【题型】选择题　【知识点】平面几何　【难度】easy
如图在 $4 \times 1$ 的方格中, 每一个小正方形的顶点叫做格点, 以其中三个格点为顶点的三角形称为格点三角形, $\triangle ABC$ 就是一个格点三角形, 现从 $\triangle ABC$ 的三个顶点中选取两个格点, 再从余下的格点中选取一个格点联结成格点三角形, 其中与 $\triangle ABC$ 相似的有( )

A. 1个
B. 2个
C. 3个
D. 4个
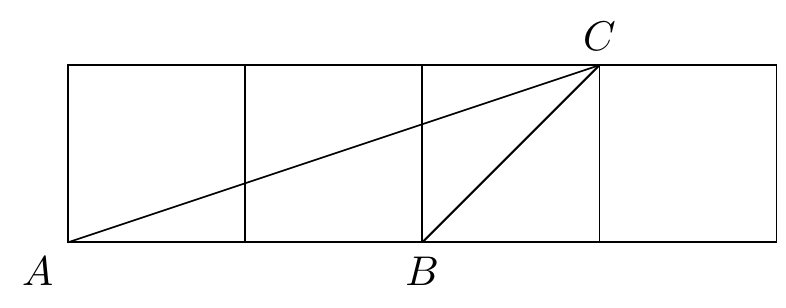
【解答】
解：如图所示, 由网格的特点可知 $AB = 2$, $BC = \sqrt{1^2 + 1^2} = \sqrt{2}$, $AC = \sqrt{1^2 + 3^2} = \sqrt{10}$

$CE = 1$, $BC = \sqrt{1^2 + 1^2} = \sqrt{2}$, $BE = \sqrt{1^2 + 2^2} = \sqrt{5}$

$\dfrac{BC}{CE} = \dfrac{AB}{EC} = \dfrac{AC}{BE}$

$\triangle ABC \sim \triangle BCE$

同理可证明 $\triangle ABC \sim \triangle CDA$, $\triangle ABC \sim \triangle CBF$

$\therefore$ 从 $\triangle ABC$ 的三个顶点中选取两个格点, 再从余下的格点中选取一个格点联结成格点三角形, 其中与 $\triangle ABC$ 相似的有 3 个

故选 C。
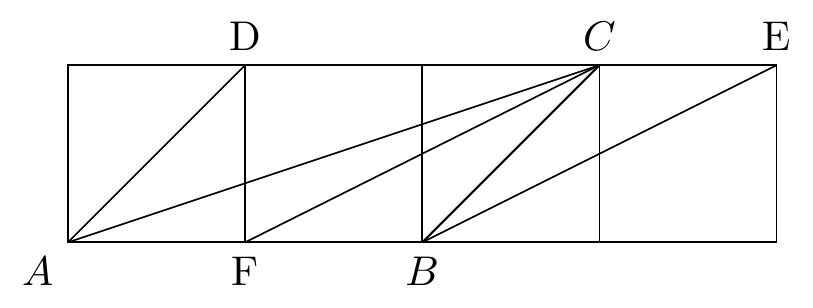